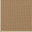
Piece: xx